Question: <URL>
So I'm just trying to load a subreddit from the IMGUR API:
'''
$.getJSON('http://imgur.com/r/cats.json?callback=?',function(data){
console.log(data)
})
'''
But I end up with this error:

Not exactly sure why this is. I can load the Flickr API and the Instagram API in .jsom format, the syntax to be exactly the same. Why is the IMGUR API giving me an error? Also, if I remove ?callback=? then it it doesn't use JSONP and the cross-domain request fails.
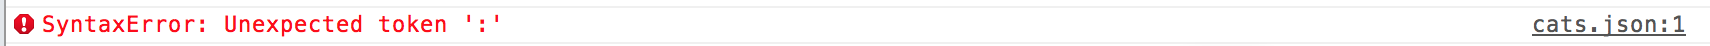
Answer: Because this is not a resource that supports JSONP requests. I don't know a whole lot about IMGUR, but it looks like they do have an API you can use: <URL>
Another solution would be to use <URL>:
'''
$.ajax({
url: 'http://query.yahooapis.com/v1/public/yql',
data: {
q: 'select * from json where url="http://imgur.com/r/cats.json"',
format: 'json'
},
type: 'get',
dataType: 'jsonp'
}).success(function (data) {
/* results are in data.query.results.json.gallery */
alert(data.query.results.json.gallery[0].title);
});
'''
<URL>
Although I would strongly recommend doing this the "right" way through the API if possible (a quick glance didn't yield anything).